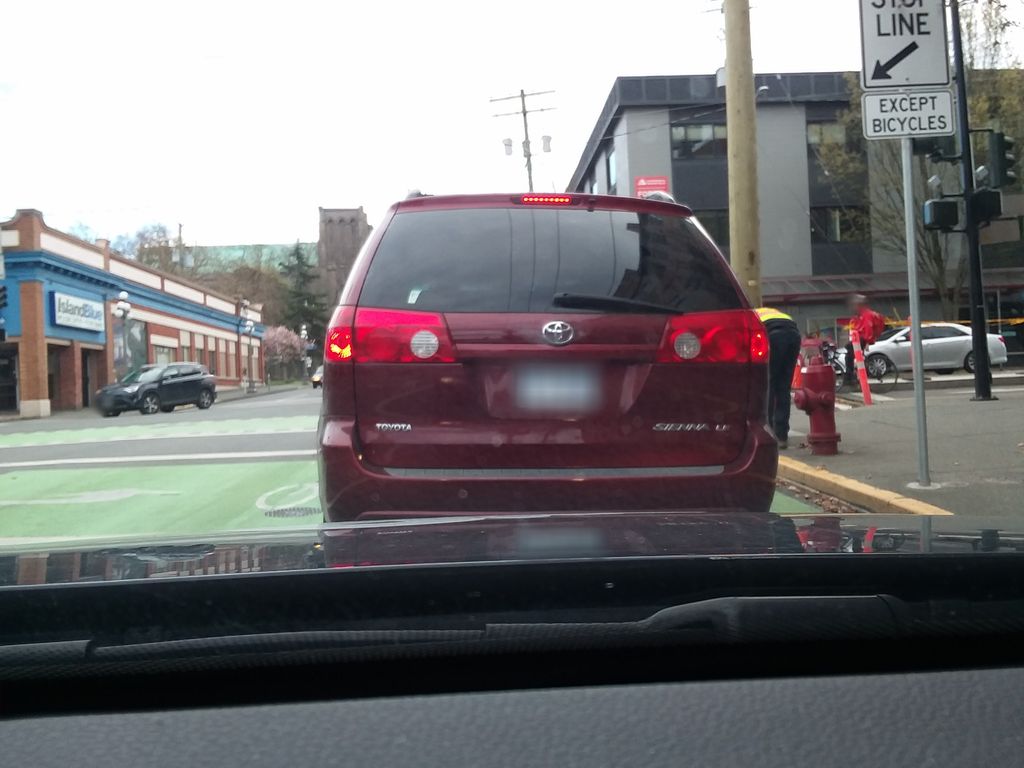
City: victoria